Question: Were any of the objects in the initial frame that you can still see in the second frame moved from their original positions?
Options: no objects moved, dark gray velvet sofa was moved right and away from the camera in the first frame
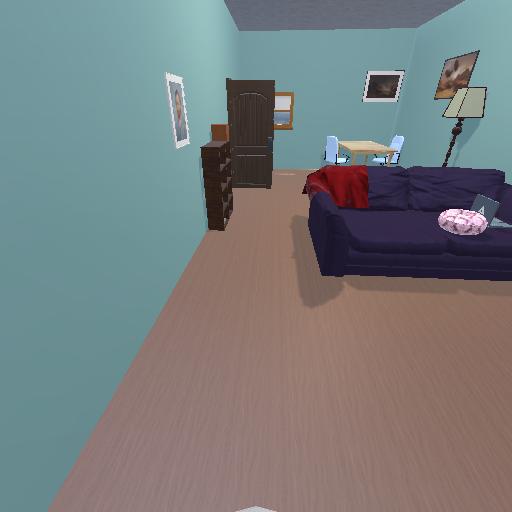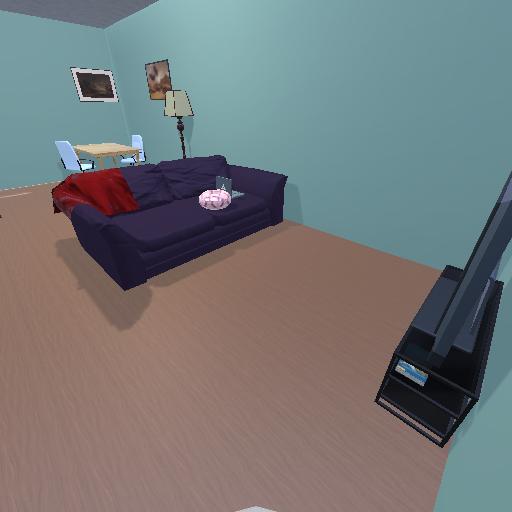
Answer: no objects moved